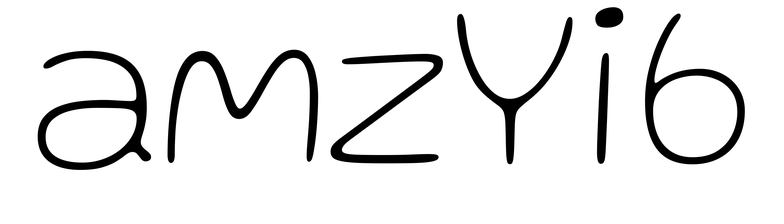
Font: Gluten_Thin